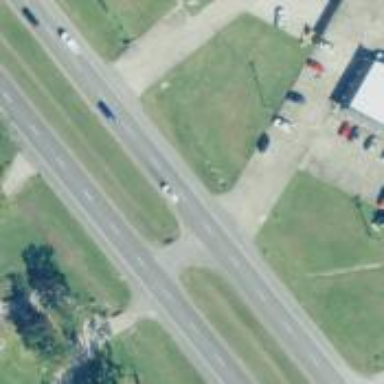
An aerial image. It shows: Trunk link highway.